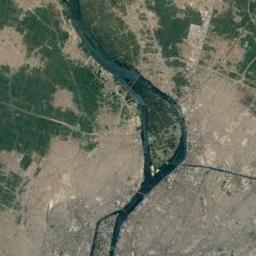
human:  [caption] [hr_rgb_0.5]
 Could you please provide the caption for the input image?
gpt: The deep blue river with a big channel bar goes through the plain covered with vegetation .

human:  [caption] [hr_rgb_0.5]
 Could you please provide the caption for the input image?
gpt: A crooked turquoise river with small islands on both sides of the shore are green and yellow-brown intersecting land .

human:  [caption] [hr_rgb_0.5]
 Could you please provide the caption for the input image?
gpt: The river goes through bare land and green grass .

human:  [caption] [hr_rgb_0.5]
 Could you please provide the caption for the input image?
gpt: There are many trees around the river .

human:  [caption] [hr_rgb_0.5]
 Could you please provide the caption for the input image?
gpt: There are some green meadows and bare land around the river .